Question: In Xcode 5.0.2 I have created a simple iPhone app (the source code is available <URL> and - once the user has authenticated and her details have been fetched - tries to push the DetailViewController:

In the above storyboard I have called the segue 'segue' and push it in the <URL> by the following code:
'''
[self performSegueWithIdentifier: @"segue" sender: self];
NSLog(@"id: %@", dict[@"id"]);
NSLog(@"first_name: %@", dict[@"first_name"]);
NSLog(@"last_name: %@", dict[@"last_name"]);
NSLog(@"gender: %@", dict[@"gender"]);
NSLog(@"city: %@", dict[@"location"][@"name"]);
'''
The Facebook user data is fetched fine and printed almost immediately:
'''
id: 597287941
first_name: Alexander
last_name: Farber
gender: male
city: Bochum, Germany
'''
but then about a minute passes before the segue takes place or sometimes the app even crashes with:
'''
2014-01-09 22:11:29.017 oauthFacebook[4012:1403] *** Terminating app due to uncaught exception 'NSUnknownKeyException', reason: '[<DetailViewController 0x8a89cd0> setValue:forUndefinedKey:]: this class is not key value coding-compliant for the key id.'
*** First throw call stack:
(
0 CoreFoundation 0x0173b5e4 __exceptionPreprocess + 180
1 libobjc.A.dylib 0x014be8b6 objc_exception_throw + 44
2 CoreFoundation 0x017cb6a1 -[NSException raise] + 17
3 Foundation 0x0117f9ee -[NSObject(NSKeyValueCoding) setValue:forUndefinedKey:] + 282
4 Foundation 0x010ebcfb _NSSetUsingKeyValueSetter + 88
5 Foundation 0x010eb253 -[NSObject(NSKeyValueCoding) setValue:forKey:] + 267
6 Foundation 0x0114d70a -[NSObject(NSKeyValueCoding) setValue:forKeyPath:] + 412
7 UIKit 0x004cea15 -[UIRuntimeOutletConnection connect] + 106
8 libobjc.A.dylib 0x014d07d2 -[NSObject performSelector:] + 62
9 CoreFoundation 0x01736b6a -[NSArray makeObjectsPerformSelector:] + 314
10 UIKit 0x004cd56e -[UINib instantiateWithOwner:options:] + 1417
11 UIKit 0x0033f605 -[UIViewController _loadViewFromNibNamed:bundle:] + 280
12 UIKit 0x0033fdad -[UIViewController loadView] + 302
13 UIKit 0x003400ae -[UIViewController loadViewIfRequired] + 78
14 UIKit 0x003405b4 -[UIViewController view] + 35
15 UIKit 0x0035a3e2 -[UINavigationController _startCustomTransition:] + 778
16 UIKit 0x003670c7 -[UINavigationController _startDeferredTransitionIfNeeded:] + 688
17 UIKit 0x00367cb9 -[UINavigationController __viewWillLayoutSubviews] + 57
18 UIKit 0x004a1181 -[UILayoutContainerView layoutSubviews] + 213
19 UIKit 0x00297267 -[UIView(CALayerDelegate) layoutSublayersOfLayer:] + 355
20 libobjc.A.dylib 0x014d081f -[NSObject performSelector:withObject:] + 70
21 QuartzCore 0x03b492ea -[CALayer layoutSublayers] + 148
22 QuartzCore 0x03b3d0d4 _ZN2CA5Layer16layout_if_neededEPNS_11TransactionE + 380
23 QuartzCore 0x03b3cf40 _ZN2CA5Layer28layout_and_display_if_neededEPNS_11TransactionE + 26
24 QuartzCore 0x03aa4ae6 _ZN2CA7Context18commit_transactionEPNS_11TransactionE + 294
25 QuartzCore 0x03aa5e71 _ZN2CA11Transaction6commitEv + 393
26 QuartzCore 0x03aa60c2 _ZN2CA11Transaction14release_threadEPv + 226
27 libsystem_pthread.dylib 0x01e7681c _pthread_tsd_cleanup + 93
28 libsystem_pthread.dylib 0x01e7327e _pthread_exit + 108
29 libsystem_pthread.dylib 0x01e73dd8 pthread_workqueue_setdispatchoffset_np + 0
30 libsystem_pthread.dylib 0x01e77cce start_wqthread + 30
)
libc++abi.dylib: terminating with uncaught exception of type NSException
(lldb)
'''
What could be the reason for this behaviour please?
I have cleaned up the IBOutlets as suggested by Savana (thanks), but the app still crashes:
'''
2014-01-10 10:26:59.379 oauthFacebook[4342:4113] bool _WebTryThreadLock(bool), 0x8be2960: Tried to obtain the web lock from a thread other than the main thread or the web thread. This may be a result of calling to UIKit from a secondary thread. Crashing now...
1 0x51481ae WebThreadLock
2 0x452a57 -[UIWebDocumentView _responderForBecomeFirstResponder]
3 0x27da9e -[UIView setUserInteractionEnabled:]
4 0x934d72 -[_UIViewControllerTransitionContext _disableInteractionForViews:]
5 0x368573 -[UINavigationController pushViewController:transition:forceImmediate:]
6 0x3680b5 -[UINavigationController pushViewController:animated:]
7 0x770c65 -[UIStoryboardPushSegue perform]
8 0x76107e -[UIStoryboardSegueTemplate _perform:]
9 0x342280 -[UIViewController performSegueWithIdentifier:sender:]
10 0x29f0 __32-[ViewController fetchFacebook:]_block_invoke
11 0x11da695 __67+[NSURLConnection sendAsynchronousRequest:queue:completionHandler:]_block_invoke_2
12 0x113a945 -[NSBlockOperation main]
13 0x1193829 -[__NSOperationInternal _start:]
14 0x1110558 -[NSOperation start]
15 0x1195af4 __NSOQSchedule_f
16 0x1ae74b0 _dispatch_client_callout
17 0x1ad4018 _dispatch_async_redirect_invoke
18 0x1ae74b0 _dispatch_client_callout
19 0x1ad5eeb _dispatch_root_queue_drain
20 0x1ad6137 _dispatch_worker_thread2
21 0x1e73dab _pthread_wqthread
22 0x1e77cce start_wqthread
(lldb)
'''
And also when I add an 'assert([NSThread isMainThread]);' before the 'performSegueWithIdentifier' call, I can see that this is not the main thread...
Is being on the main thread a requirement for calling 'performSegueWithIdentifier'?
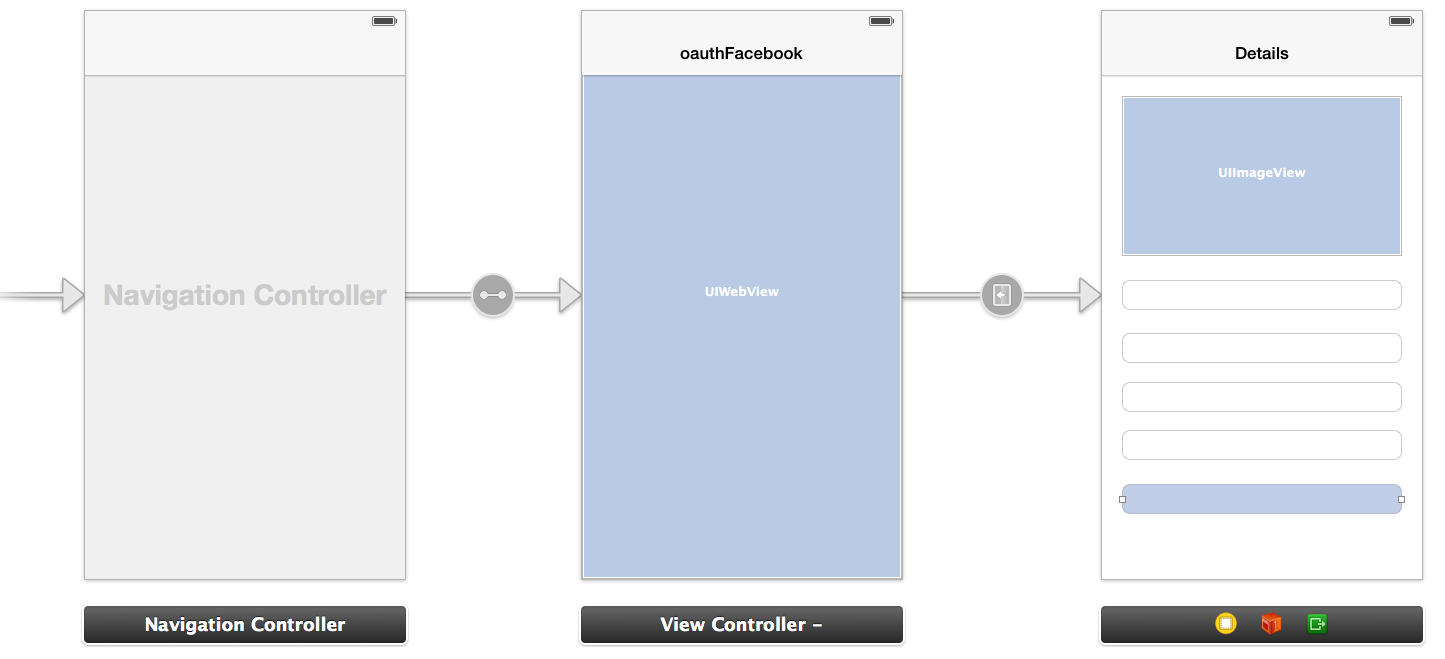
Answer: I have been able to solve my problem (the detail view controller being displayed after a delay or the app even crashing) with this code:
'''
dispatch_async(dispatch_get_main_queue(), ^(void) {
[self performSegueWithIdentifier: @"segue" sender: self];
});
'''